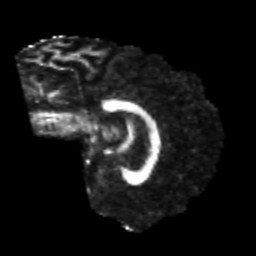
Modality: FA
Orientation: sagittal
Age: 26
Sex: male
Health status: healthy
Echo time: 0.074 s